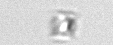
Label: Bacillariophyceae_morphotype1